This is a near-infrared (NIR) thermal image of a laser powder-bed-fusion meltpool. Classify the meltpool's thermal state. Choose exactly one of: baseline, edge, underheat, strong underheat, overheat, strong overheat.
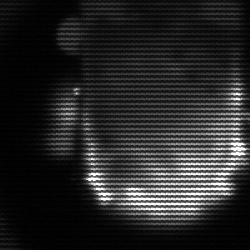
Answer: baseline